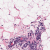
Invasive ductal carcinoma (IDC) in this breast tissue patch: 0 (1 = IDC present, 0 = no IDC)